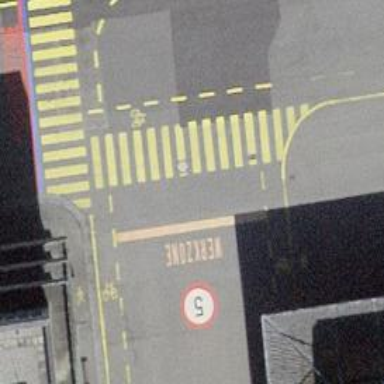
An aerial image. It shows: Uncontrolled zebra crossing on the road.